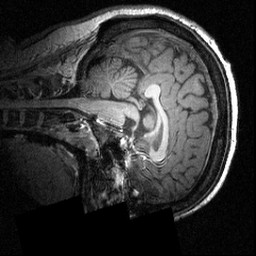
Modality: T1w
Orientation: sagittal
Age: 21
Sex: male
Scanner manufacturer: siemens
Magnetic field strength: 3.951 T
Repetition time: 1.5 s
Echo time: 0.00335 s